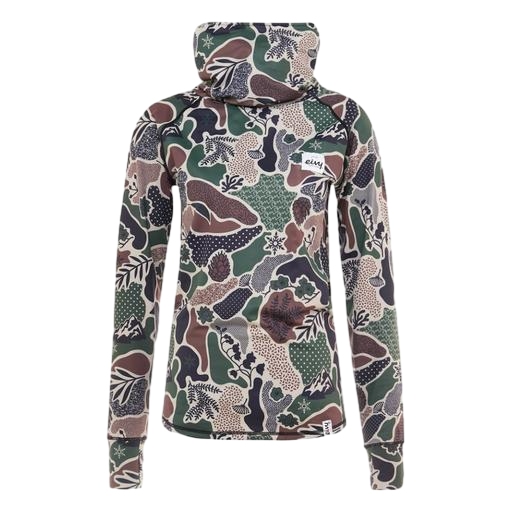
multicolor women’s ayton fleece jacket, multicolor performance fleece top, animal panama w parka, white background